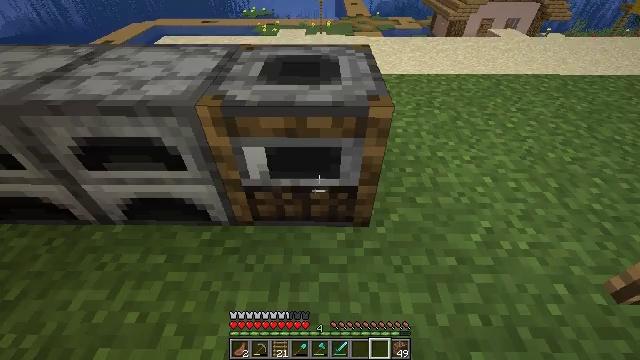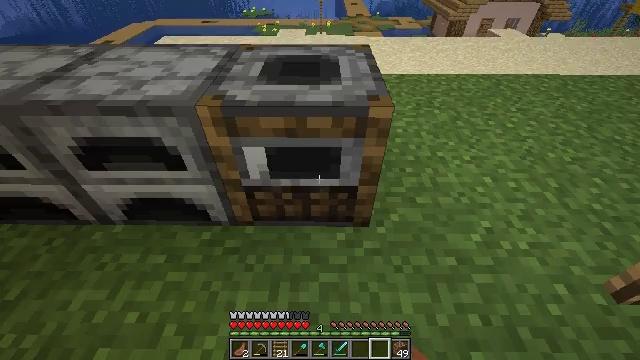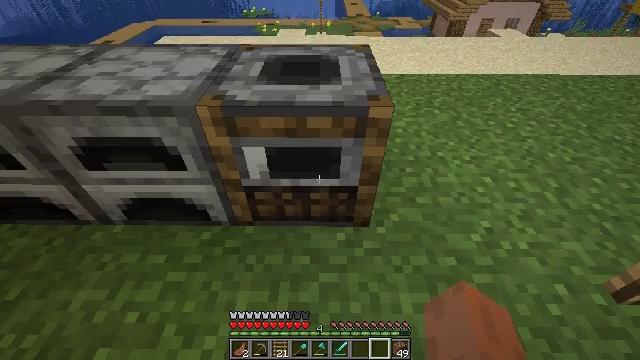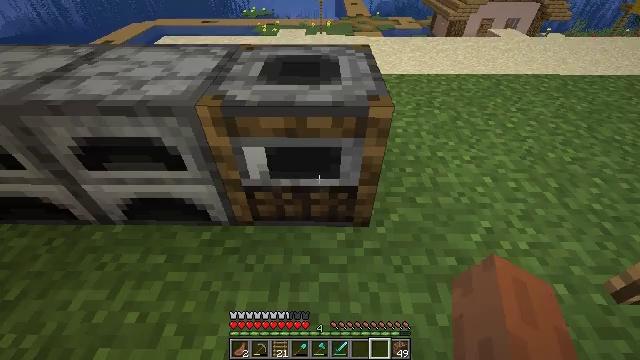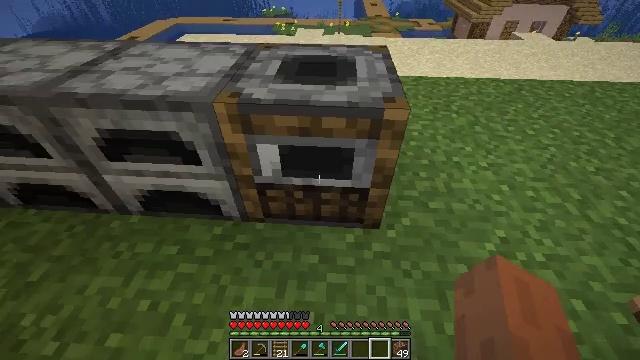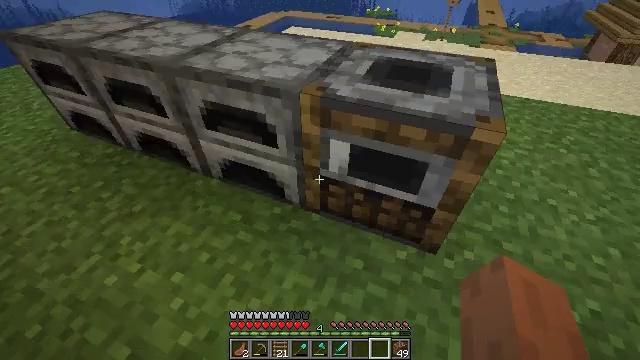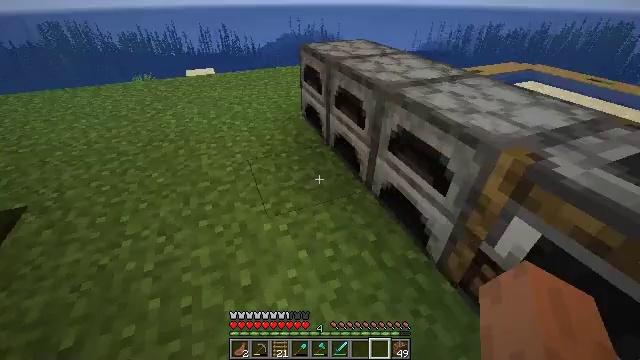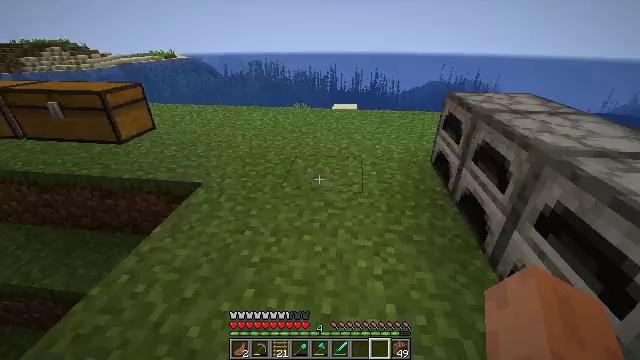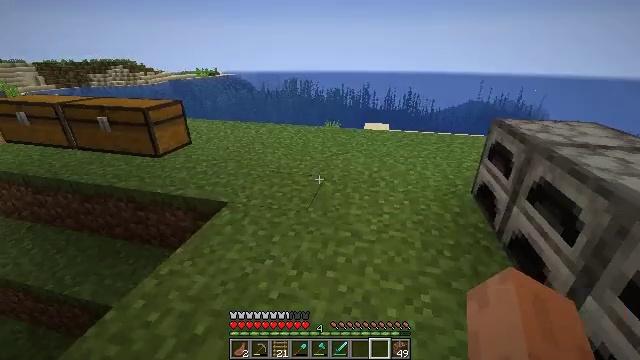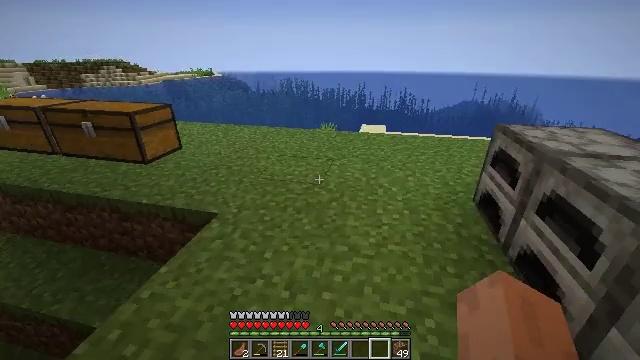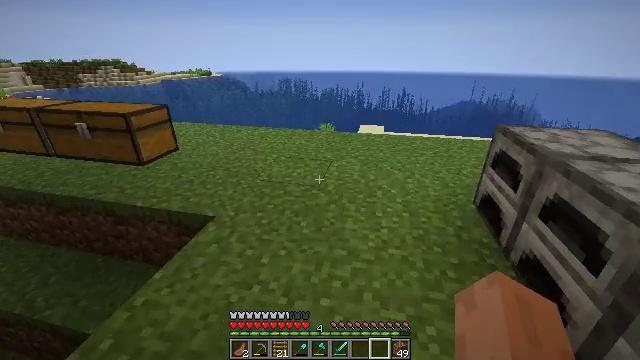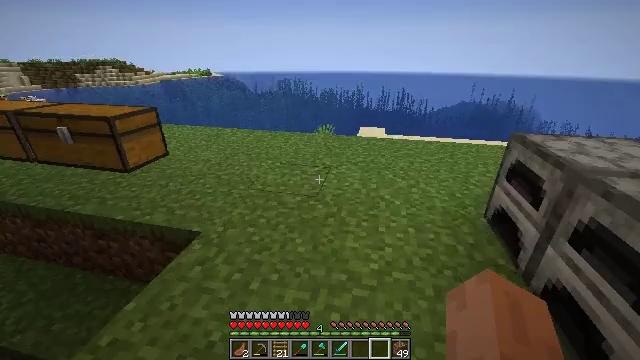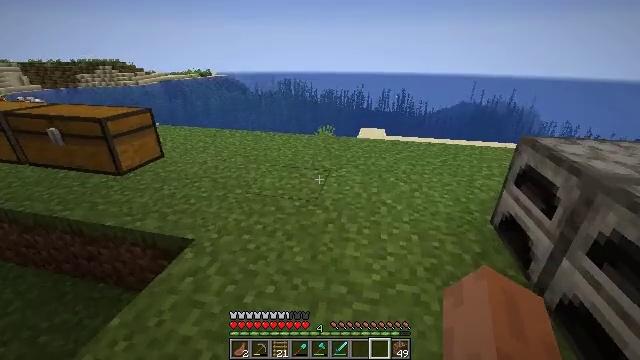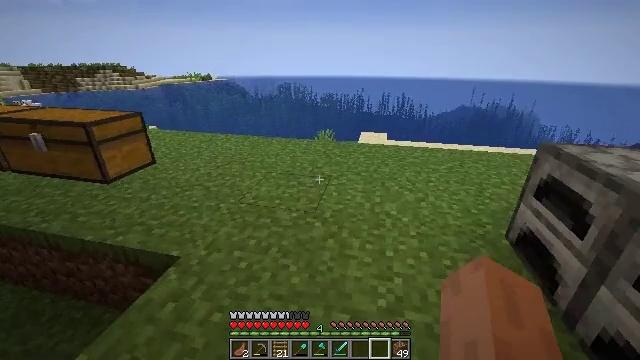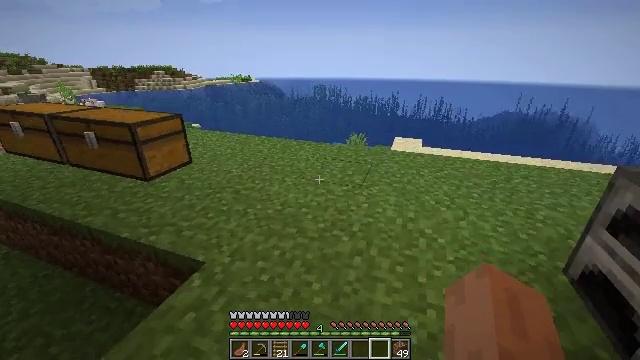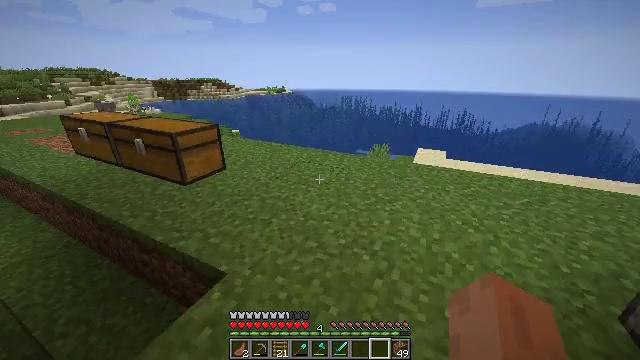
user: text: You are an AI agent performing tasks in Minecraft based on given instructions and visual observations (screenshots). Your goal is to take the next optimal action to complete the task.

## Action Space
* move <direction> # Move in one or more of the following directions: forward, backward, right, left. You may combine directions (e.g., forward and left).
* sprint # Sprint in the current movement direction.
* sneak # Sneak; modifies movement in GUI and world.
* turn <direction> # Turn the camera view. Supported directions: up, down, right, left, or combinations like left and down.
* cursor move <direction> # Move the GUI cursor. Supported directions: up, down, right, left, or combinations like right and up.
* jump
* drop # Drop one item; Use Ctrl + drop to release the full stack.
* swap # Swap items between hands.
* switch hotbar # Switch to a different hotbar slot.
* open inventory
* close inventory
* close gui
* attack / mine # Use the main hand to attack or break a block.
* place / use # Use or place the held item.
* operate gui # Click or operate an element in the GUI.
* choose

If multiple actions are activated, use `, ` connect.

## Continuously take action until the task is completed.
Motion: motion action
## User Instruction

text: Mine the brown bed to pick it up.
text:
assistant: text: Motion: no_op
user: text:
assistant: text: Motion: no_op
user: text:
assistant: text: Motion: no_op
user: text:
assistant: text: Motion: turn left
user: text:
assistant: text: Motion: turn left
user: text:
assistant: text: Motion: turn left and up
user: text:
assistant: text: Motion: move forward, turn left and up
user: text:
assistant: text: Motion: move forward, turn left and up
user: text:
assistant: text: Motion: move forward
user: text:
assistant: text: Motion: move forward
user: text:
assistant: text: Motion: move forward
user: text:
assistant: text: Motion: move forward
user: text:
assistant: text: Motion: move forward, sprint
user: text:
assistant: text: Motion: move forward, sprint, turn left
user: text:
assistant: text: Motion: move forward, sprint, turn left
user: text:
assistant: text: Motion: move forward, turn left
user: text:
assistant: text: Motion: move forward, turn left
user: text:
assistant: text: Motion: move forward, sprint, turn left
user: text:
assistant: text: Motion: move forward, sprint, turn left
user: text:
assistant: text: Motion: move forward, sprint
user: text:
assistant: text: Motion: move forward
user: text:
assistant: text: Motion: move forward
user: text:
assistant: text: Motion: move forward
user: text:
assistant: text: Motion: move forward
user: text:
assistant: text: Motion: move forward
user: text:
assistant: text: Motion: move forward, turn left
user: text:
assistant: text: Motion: move forward, turn left
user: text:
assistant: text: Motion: no_op
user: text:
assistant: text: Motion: no_op
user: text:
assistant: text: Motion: no_op